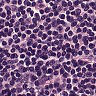
Metastatic tissue present: no